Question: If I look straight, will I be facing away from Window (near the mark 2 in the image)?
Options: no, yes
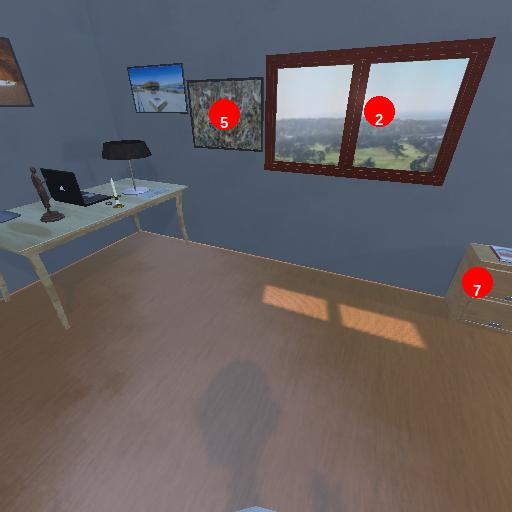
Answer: no